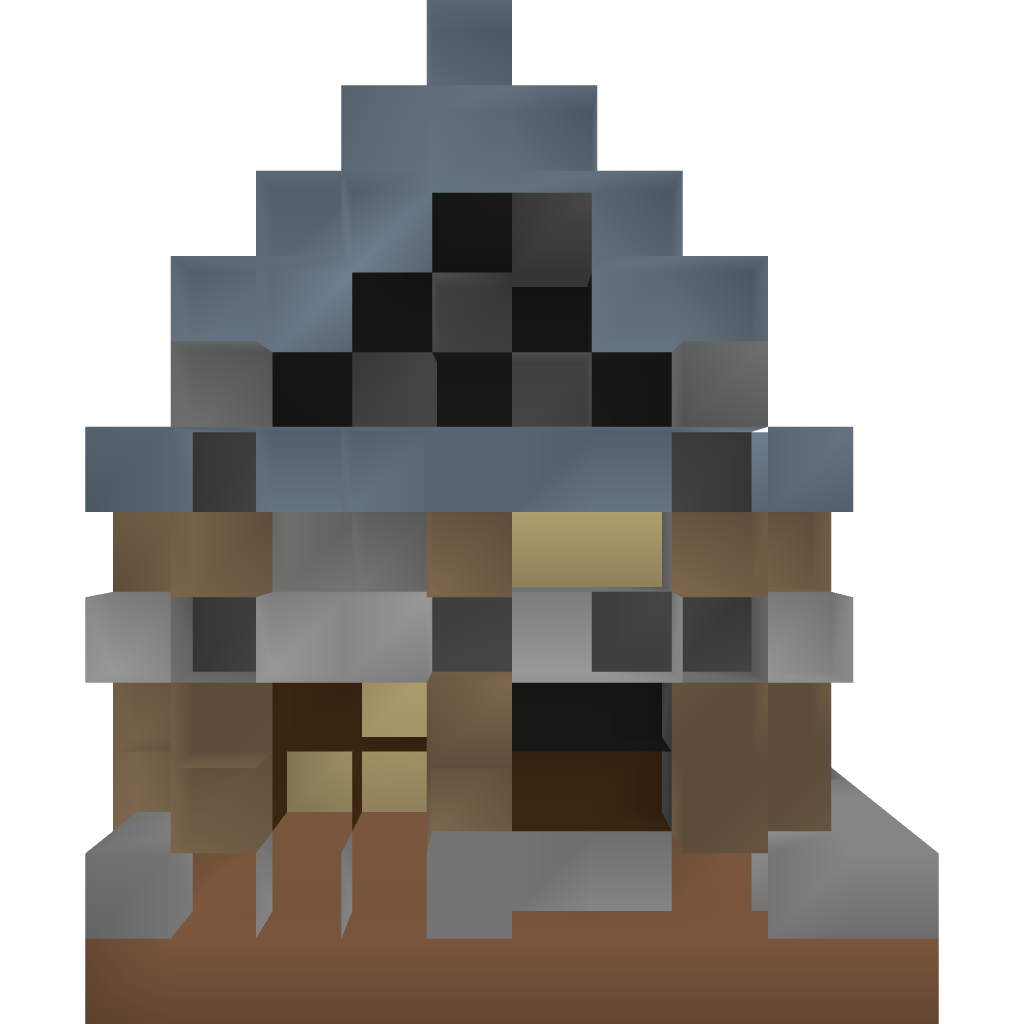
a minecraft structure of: Basic Survival House 1